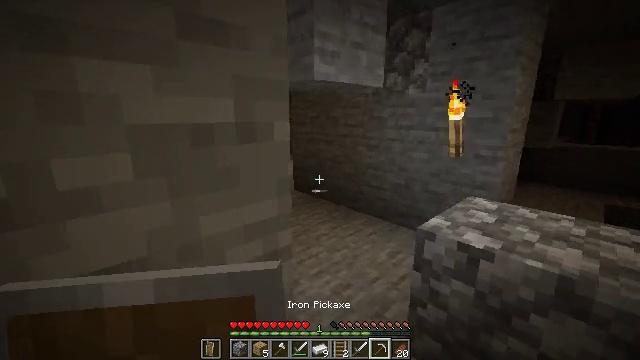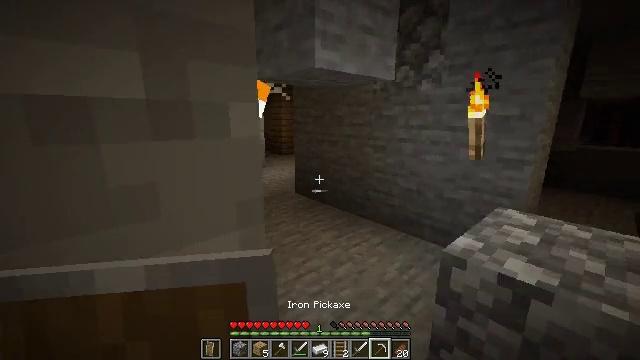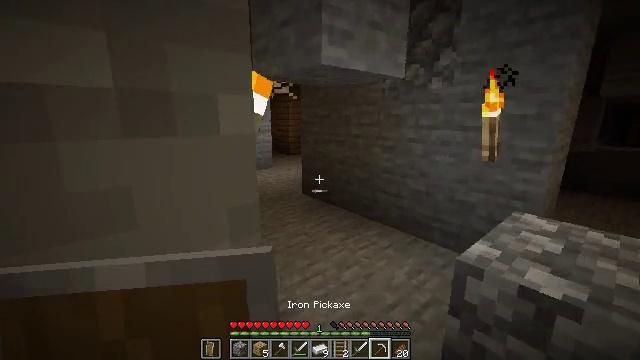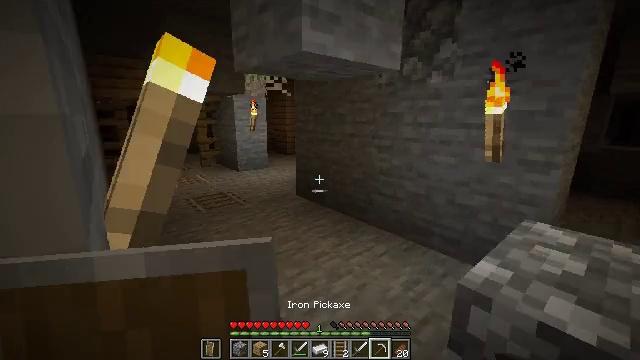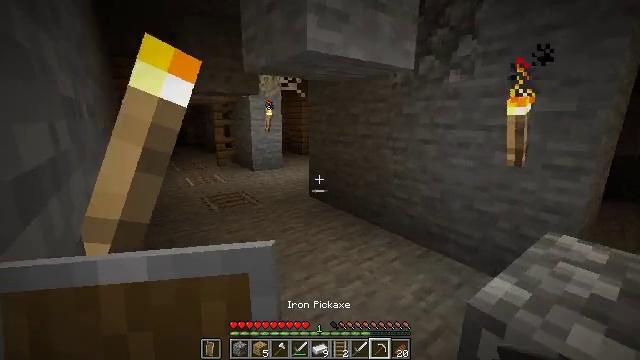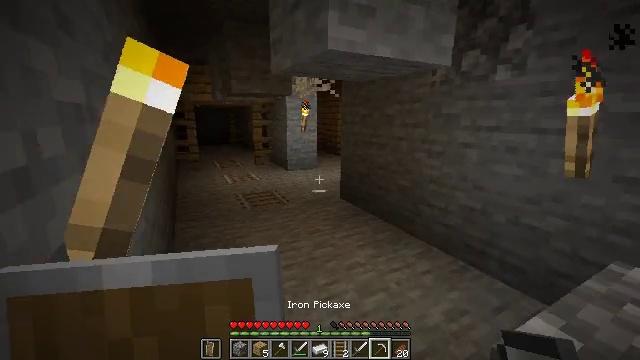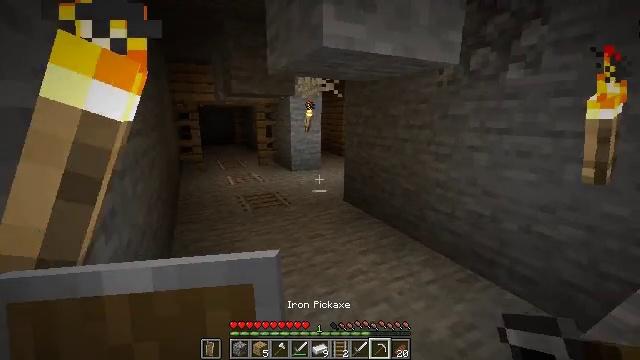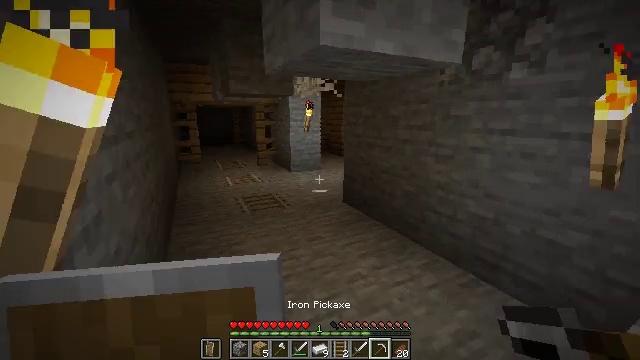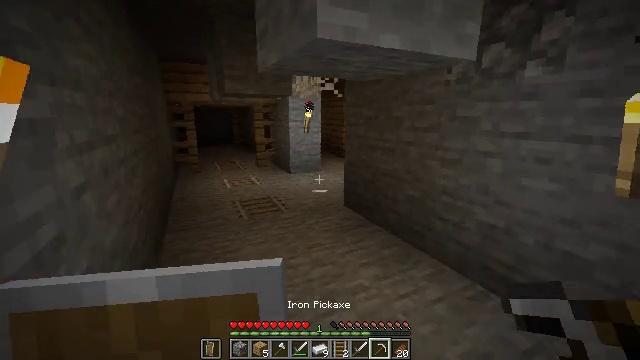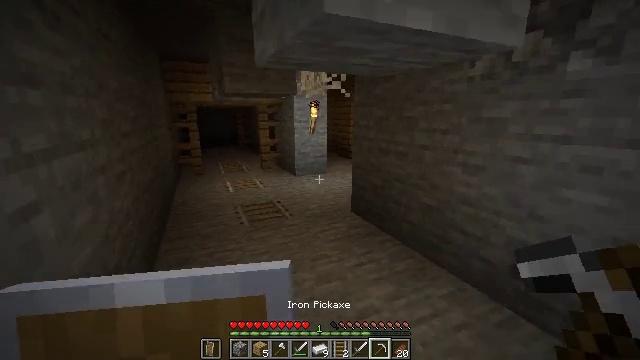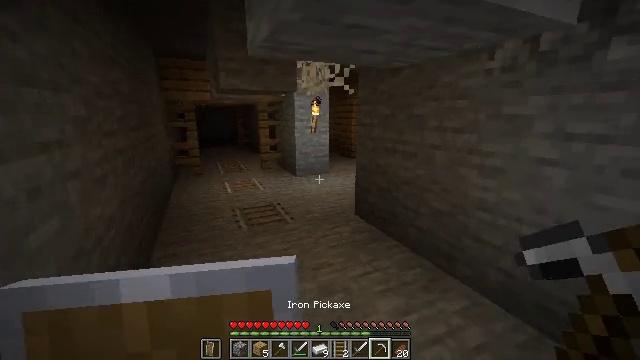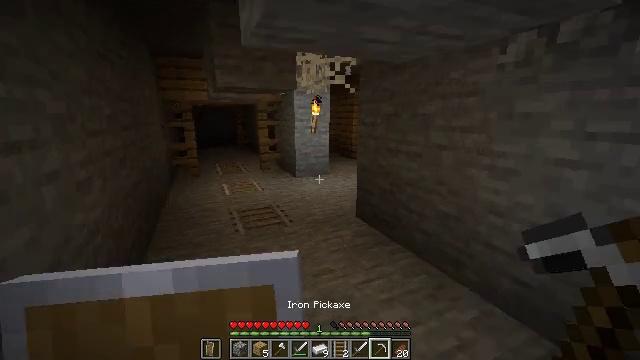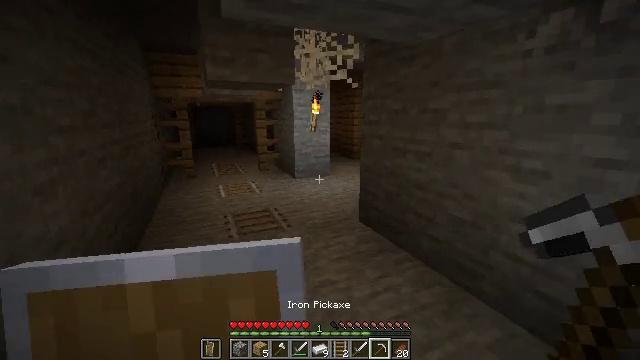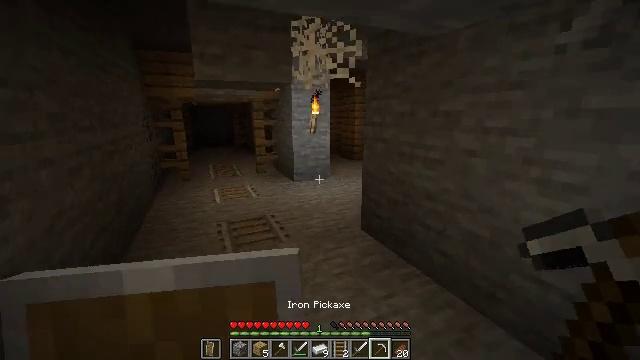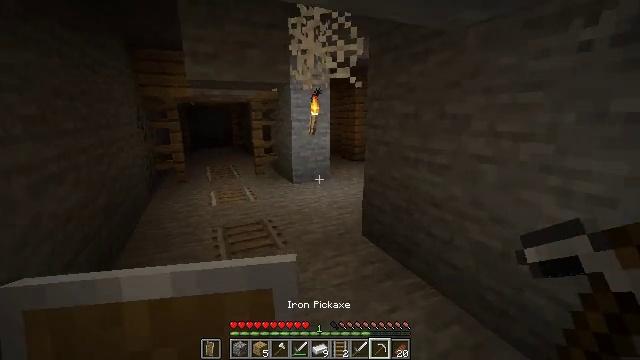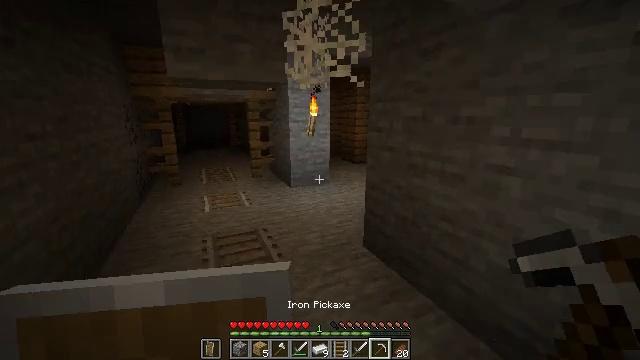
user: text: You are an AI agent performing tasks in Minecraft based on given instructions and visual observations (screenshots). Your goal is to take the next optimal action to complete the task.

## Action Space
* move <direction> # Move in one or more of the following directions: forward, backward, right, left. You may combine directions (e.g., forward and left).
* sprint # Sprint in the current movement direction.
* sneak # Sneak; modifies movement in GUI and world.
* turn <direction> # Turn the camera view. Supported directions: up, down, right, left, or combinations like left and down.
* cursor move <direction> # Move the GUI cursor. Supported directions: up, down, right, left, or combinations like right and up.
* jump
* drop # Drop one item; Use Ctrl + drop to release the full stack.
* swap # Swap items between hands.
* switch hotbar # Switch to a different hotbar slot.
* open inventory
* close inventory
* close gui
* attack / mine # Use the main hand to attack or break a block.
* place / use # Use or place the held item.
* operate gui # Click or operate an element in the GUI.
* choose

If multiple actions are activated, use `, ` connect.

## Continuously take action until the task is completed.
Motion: motion action
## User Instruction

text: Destroy the dangerous spawner.
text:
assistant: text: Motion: move forward, turn left
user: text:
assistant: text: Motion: move forward, turn left
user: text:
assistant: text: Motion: move forward
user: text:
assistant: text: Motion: move forward, turn left
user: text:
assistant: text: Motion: move forward, turn left
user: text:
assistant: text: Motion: move forward, turn left
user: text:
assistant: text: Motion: move forward
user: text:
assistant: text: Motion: move forward
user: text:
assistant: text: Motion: move forward, turn left
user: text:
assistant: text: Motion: move forward
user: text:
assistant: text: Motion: move forward
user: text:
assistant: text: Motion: move forward
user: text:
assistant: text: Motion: move forward
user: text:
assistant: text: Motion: move forward
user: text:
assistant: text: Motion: move forward
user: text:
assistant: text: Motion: move forward and move left
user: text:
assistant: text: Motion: move forward and move left
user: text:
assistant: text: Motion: move forward and move left
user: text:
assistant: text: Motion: move forward and move left, turn right
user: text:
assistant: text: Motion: move forward and move left, turn right
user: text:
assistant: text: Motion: move forward and move left, turn right
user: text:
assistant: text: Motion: move forward and move left
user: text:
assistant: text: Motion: move forward and move left
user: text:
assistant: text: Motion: move forward and move left, turn right
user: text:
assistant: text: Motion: move forward and move left, turn right
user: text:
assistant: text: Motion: move forward and move left, turn right
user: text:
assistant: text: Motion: move forward and move left, turn right
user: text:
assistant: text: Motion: move forward and move left, turn right
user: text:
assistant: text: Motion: move forward and move left, turn right
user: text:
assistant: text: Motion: move forward and move left, turn right